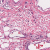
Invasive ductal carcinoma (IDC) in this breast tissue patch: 1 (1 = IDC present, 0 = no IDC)